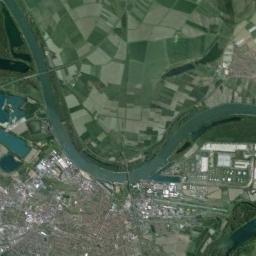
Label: river